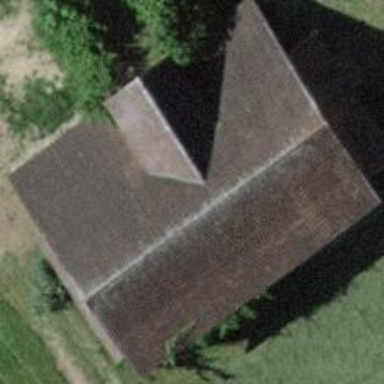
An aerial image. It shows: Farm building.